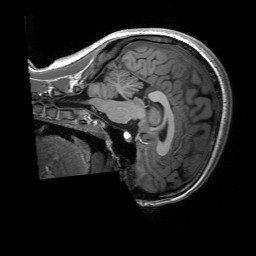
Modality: T1w
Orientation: sagittal
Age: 23
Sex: female
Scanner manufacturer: siemens
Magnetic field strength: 3 T
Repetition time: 2.53 s
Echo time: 0.00227 s